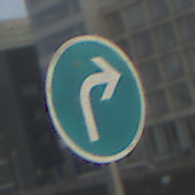
Verkehrszeichen: VorgeschriebeneFahrtrichtungRechts
Umgebung: Outdoor, Urban
Tageszeit: SunriseSunset
Wetter: PartlyCloudy
Licht: Natural
Jahreszeit: NotSpecified
Kontrast: LowContrast